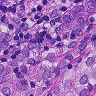
Metastatic tissue present: yes